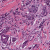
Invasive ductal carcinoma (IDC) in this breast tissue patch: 1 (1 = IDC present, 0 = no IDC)